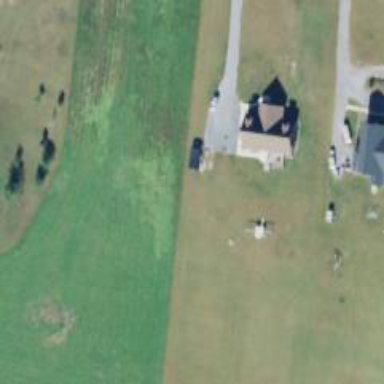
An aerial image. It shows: Driveway.